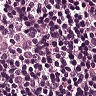
Metastatic tissue present: yes